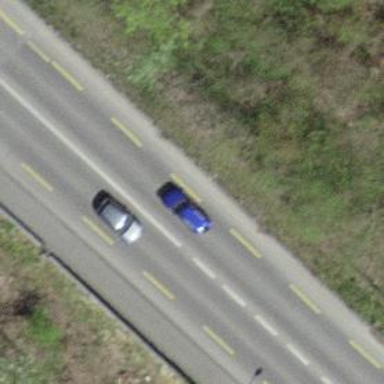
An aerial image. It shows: Secondary road with dedicated lane for cyclists.